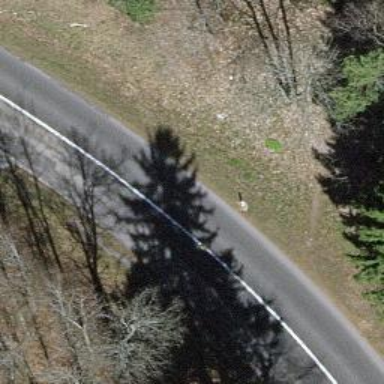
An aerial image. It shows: Secondary road.